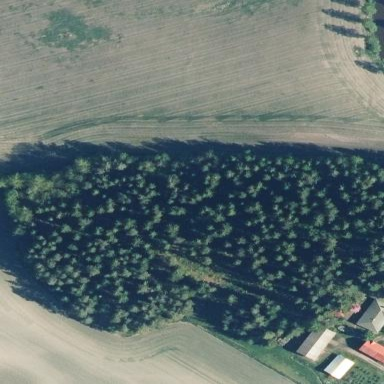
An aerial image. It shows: Forest area.